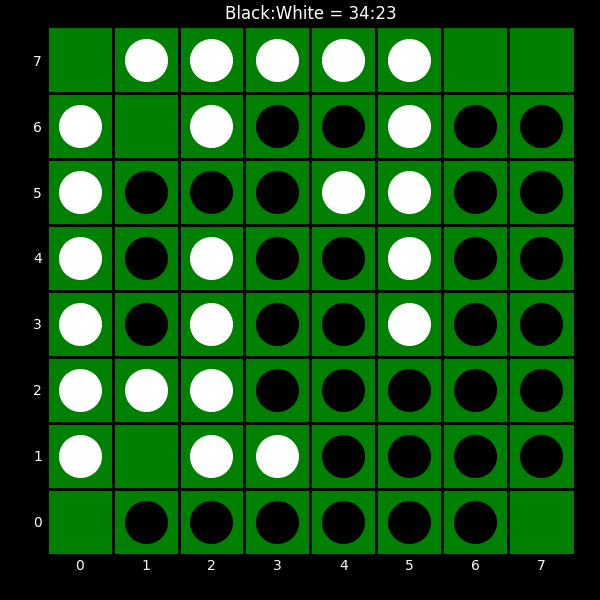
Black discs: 34
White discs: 23